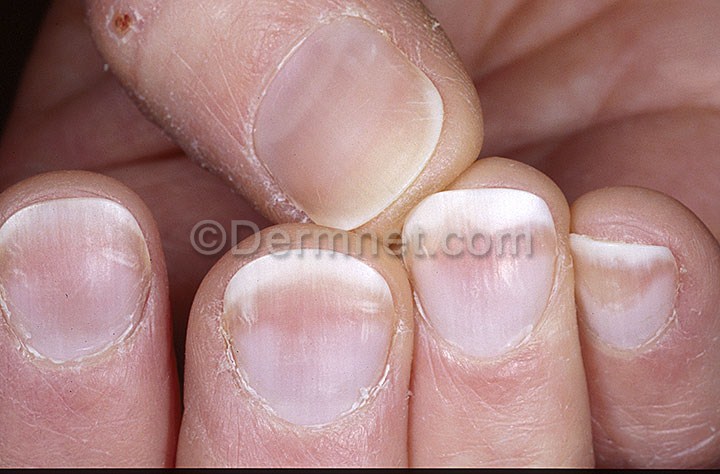
Disease: Nail Fungus and other Nail Disease